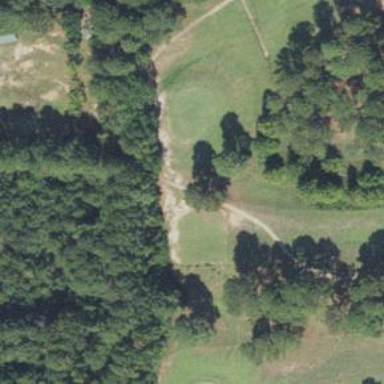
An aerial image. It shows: Golf tee.